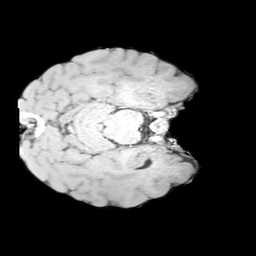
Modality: MP2RAGE
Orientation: axial